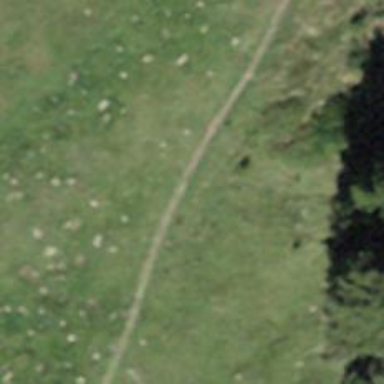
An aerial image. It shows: Grassy path.